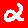
Digit: 2